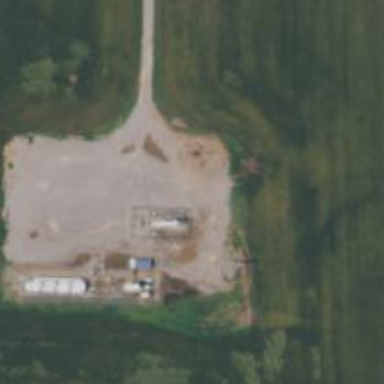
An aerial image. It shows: Petroleum well.